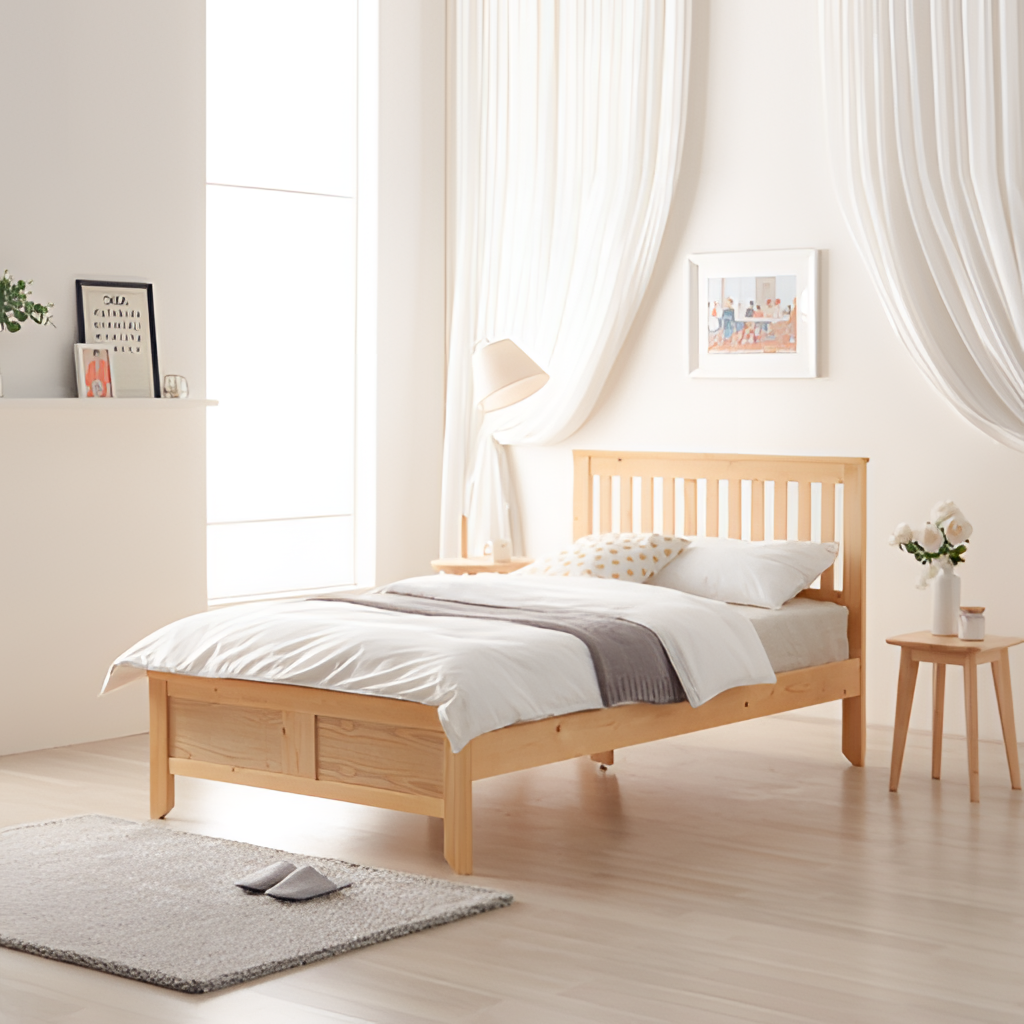
wood bed, bedroom, fabric wallpaper, with solid pattern, beige wood flooring, with plank pattern, minimalist